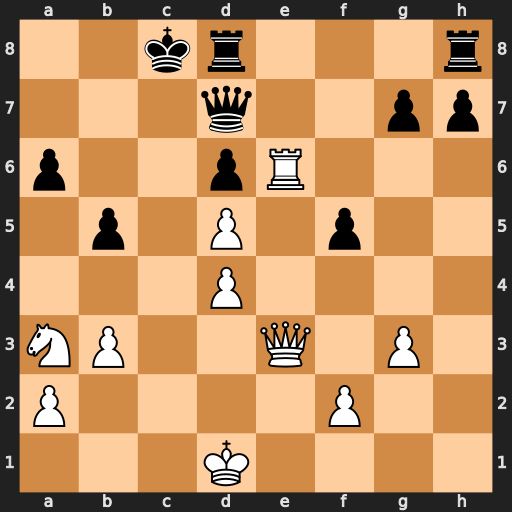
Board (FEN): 2kr3r/3q2pp/p2pR3/1p1P1p2/3P4/NP2Q1P1/P4P2/3K4
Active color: w
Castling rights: -
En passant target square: -
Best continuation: Re7 Qxe7 Qxe7